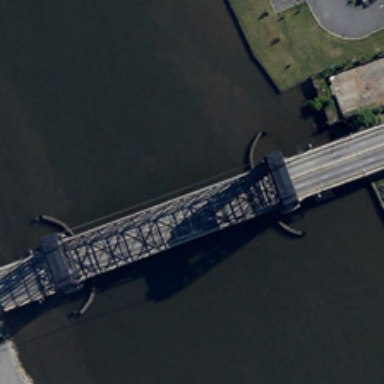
Under the bridge is a wide river .